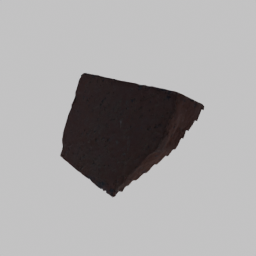
Label: architecture